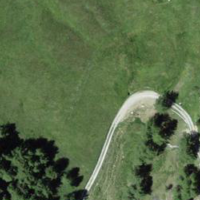
EUNIS habitat code: 26
Species observed at this site:
Aster alpinus